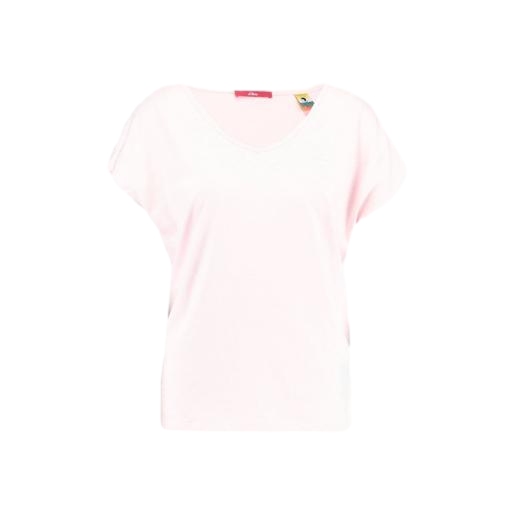
pink swallow-motif t-shirt, pink graphic t-shirt, pink cap-sleeve t-shirt, white background